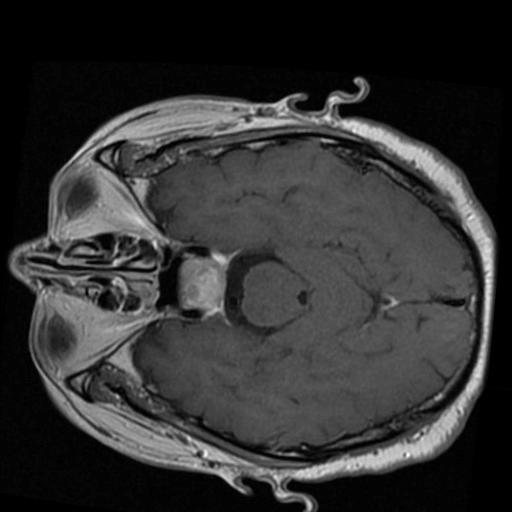
Label: brain_tumor